Interaction volume radius: 5 \u00c5
Interaction volume height: 10 \u00c5
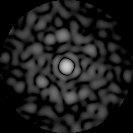
Disorder parameter: 0.7017